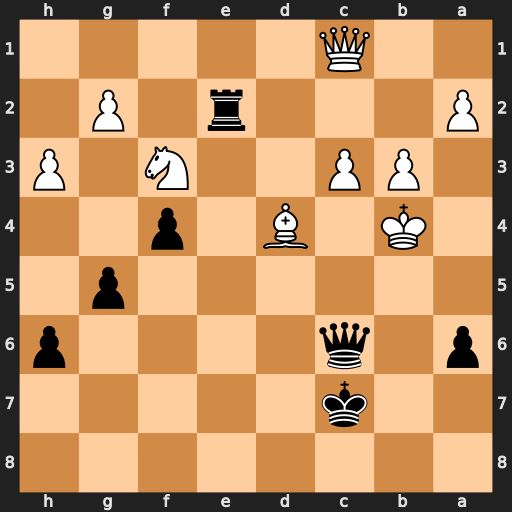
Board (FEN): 8/2k5/p1q4p/6p1/1K1B1p2/1PP2N1P/P3r1P1/2Q5
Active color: b
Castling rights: -
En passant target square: -
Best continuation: Qb5+ Ka3 Qa5#